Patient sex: F
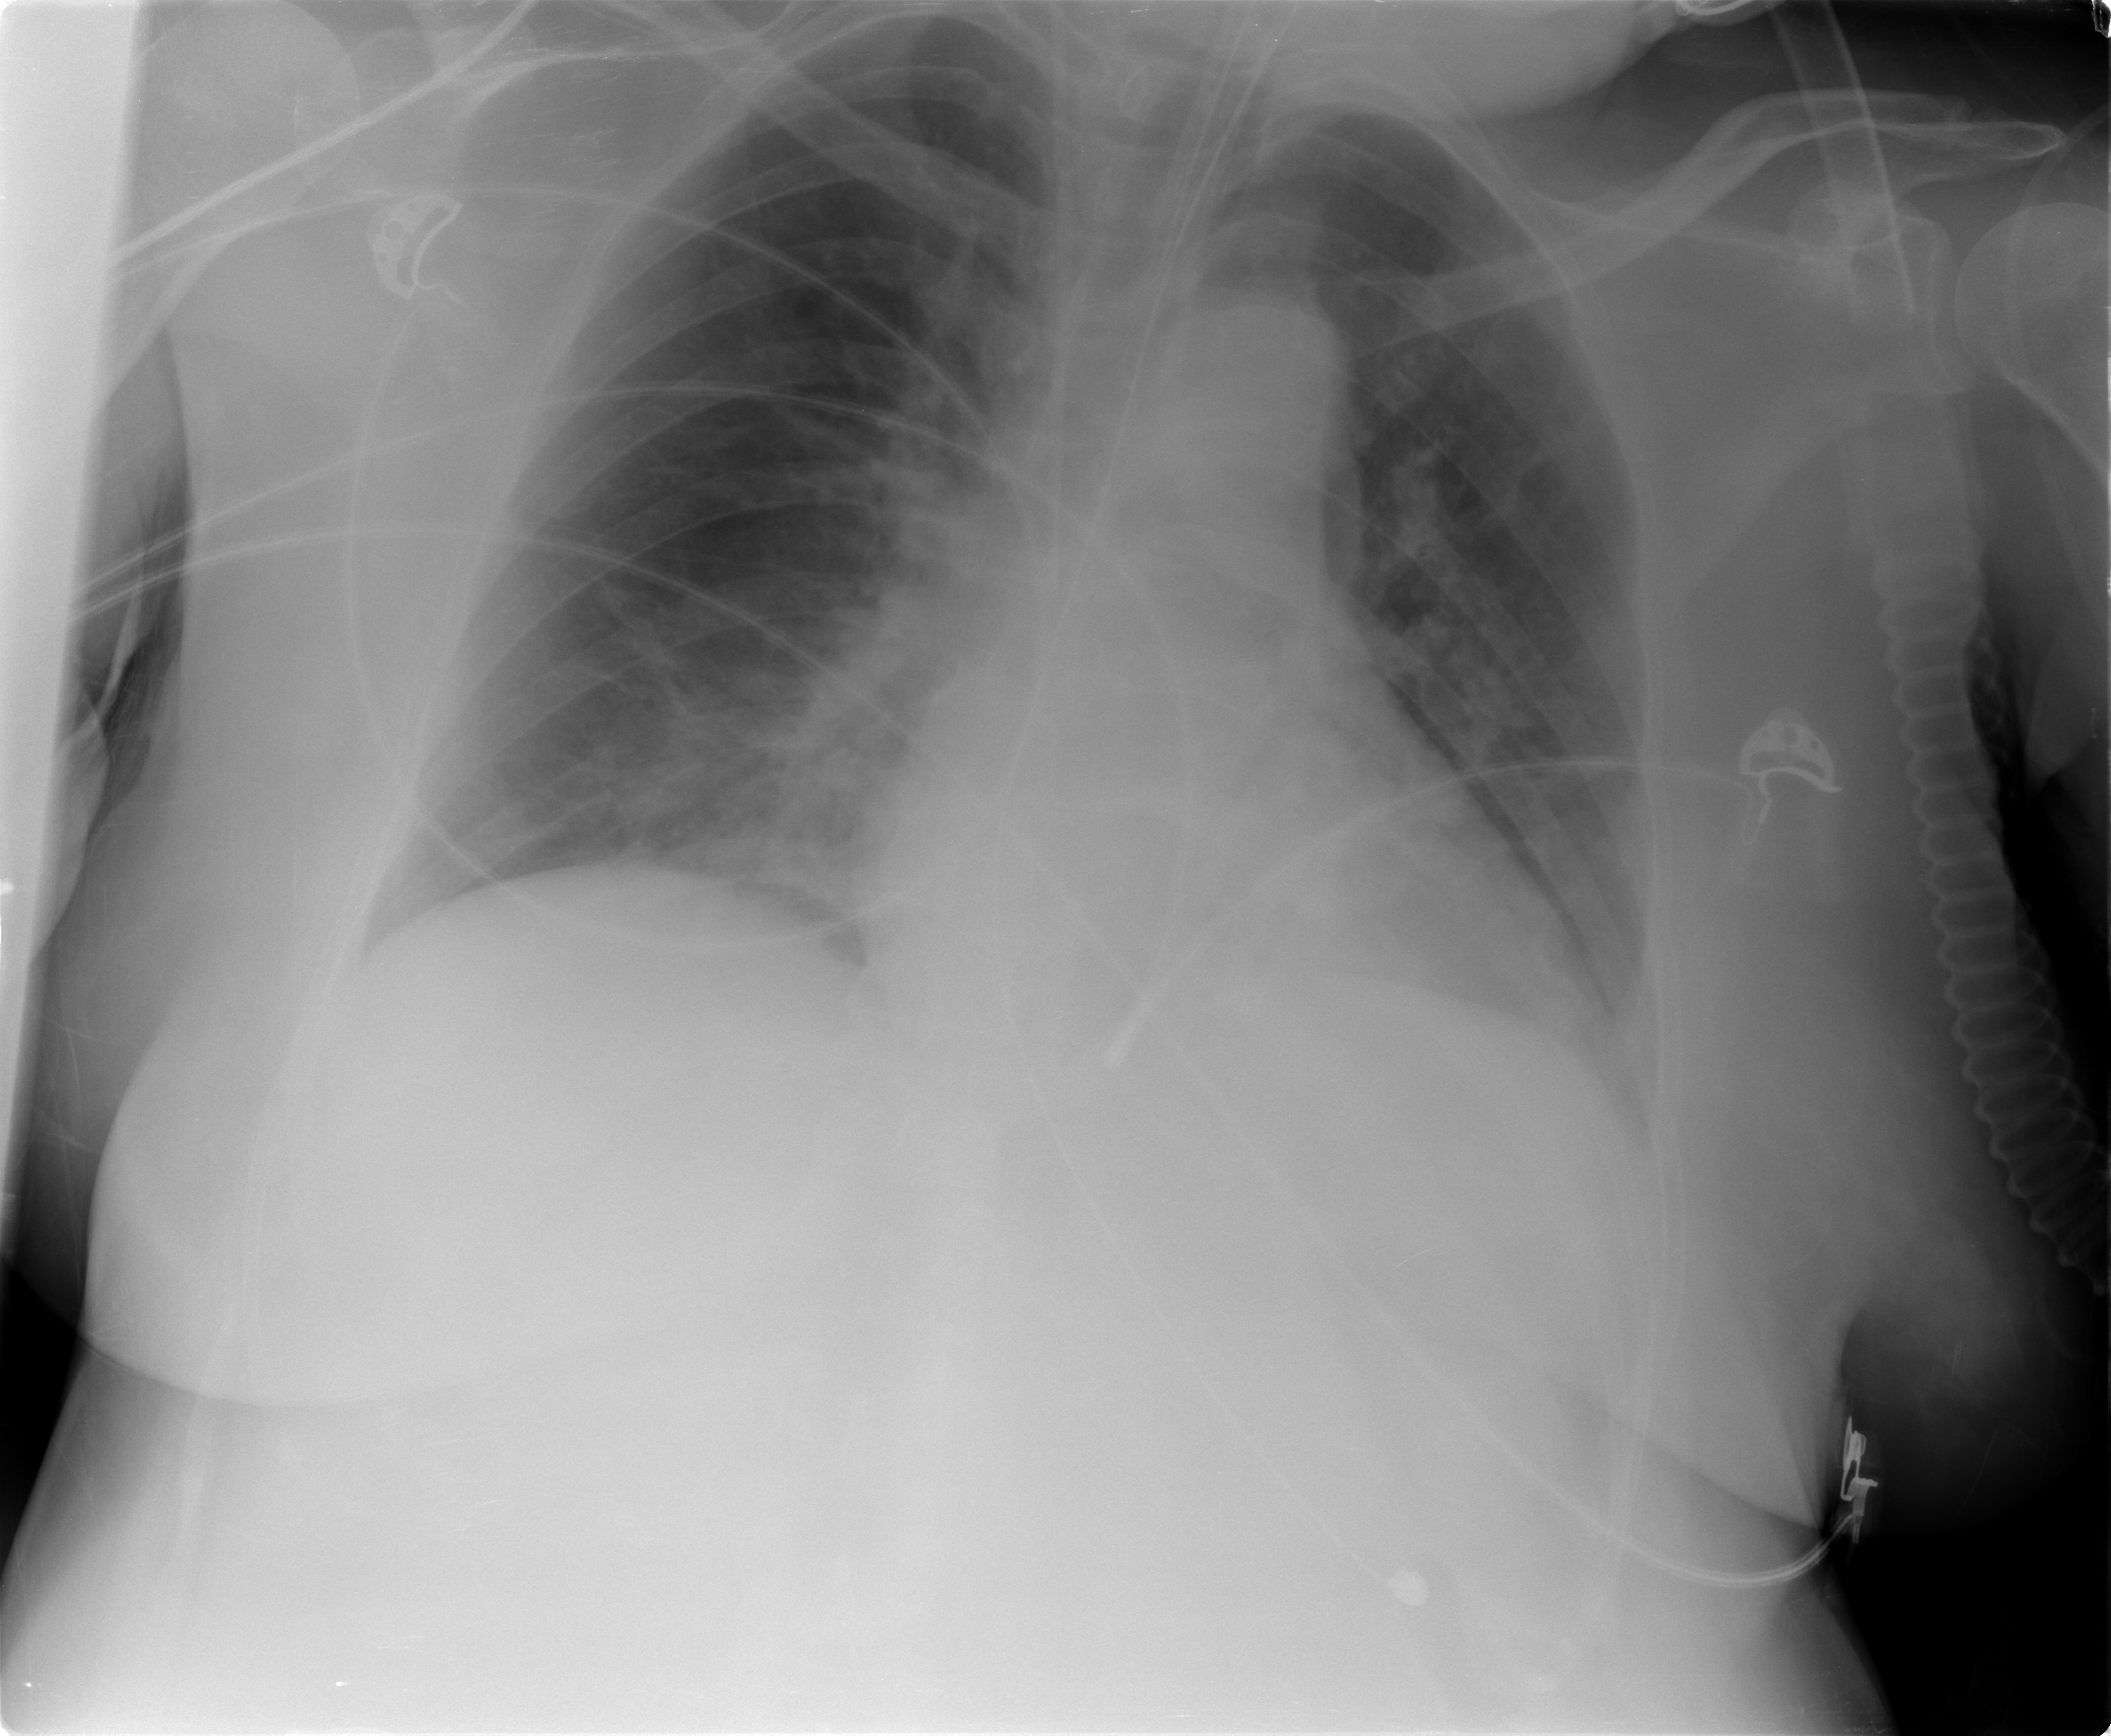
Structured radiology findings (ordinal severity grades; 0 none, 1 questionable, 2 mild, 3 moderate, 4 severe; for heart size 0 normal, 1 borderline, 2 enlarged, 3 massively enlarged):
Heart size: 0
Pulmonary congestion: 0
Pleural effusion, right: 0
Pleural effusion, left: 0
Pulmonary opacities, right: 2
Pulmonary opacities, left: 2
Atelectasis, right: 1
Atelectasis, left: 1